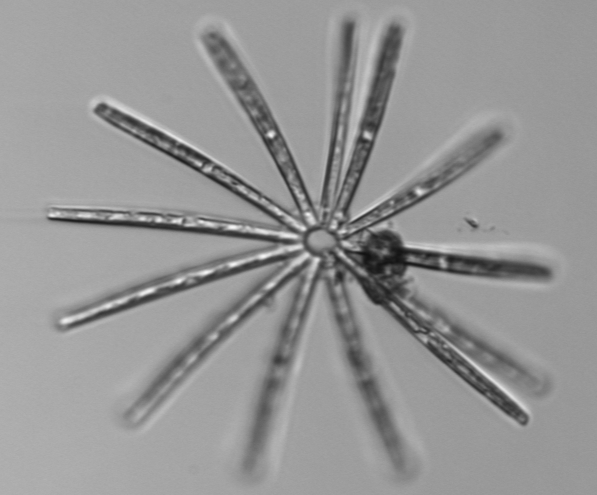
Label: Thalassionema